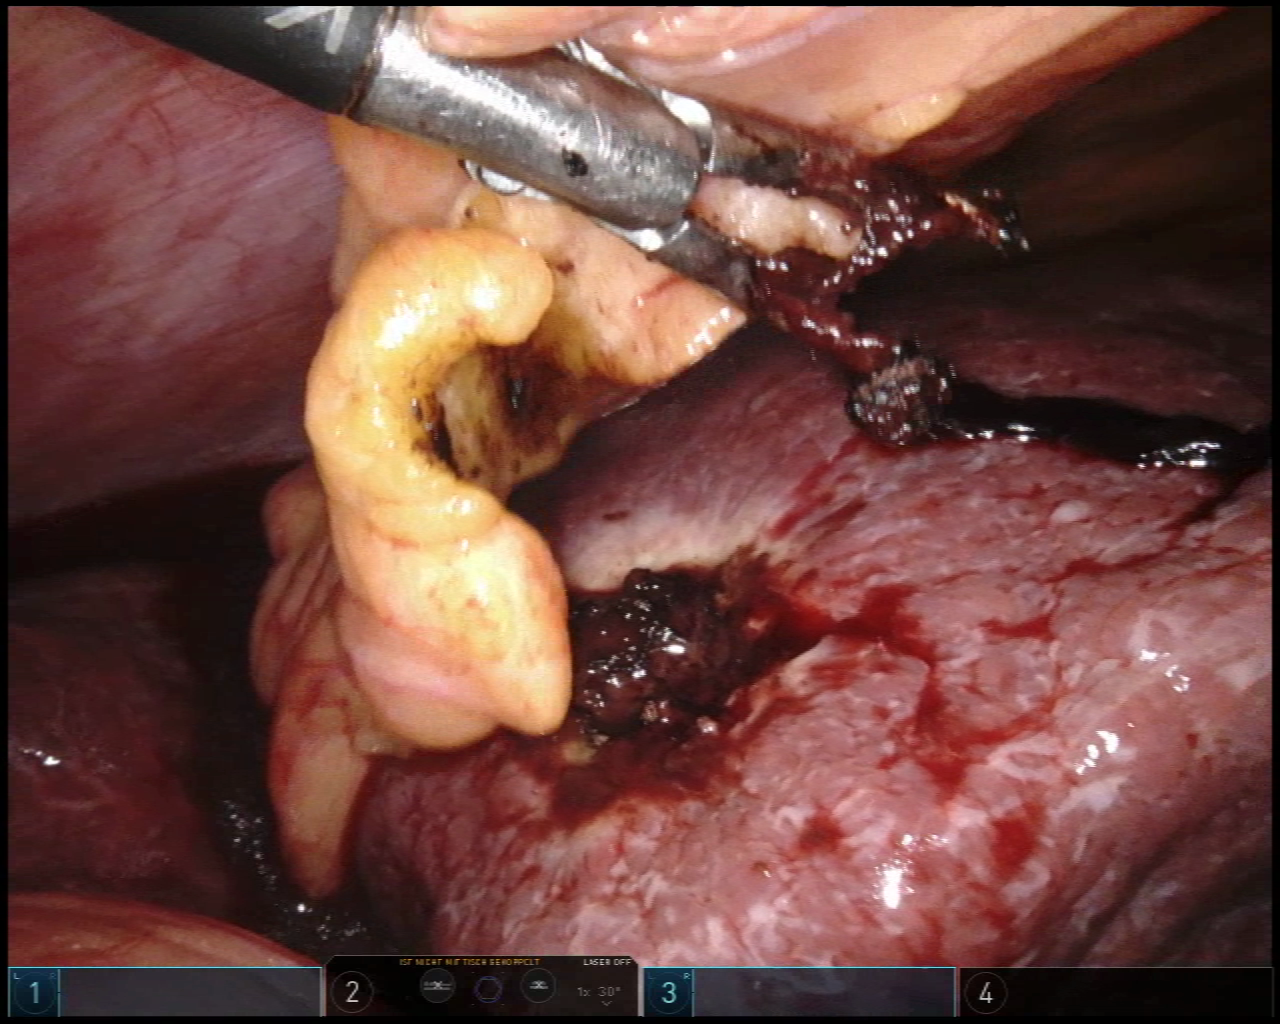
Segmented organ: liver
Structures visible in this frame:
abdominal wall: yes
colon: yes
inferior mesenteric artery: no
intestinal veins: no
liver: yes
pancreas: no
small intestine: no
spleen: no
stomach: no
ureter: no
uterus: no
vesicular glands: no